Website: home-depot
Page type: billing-address
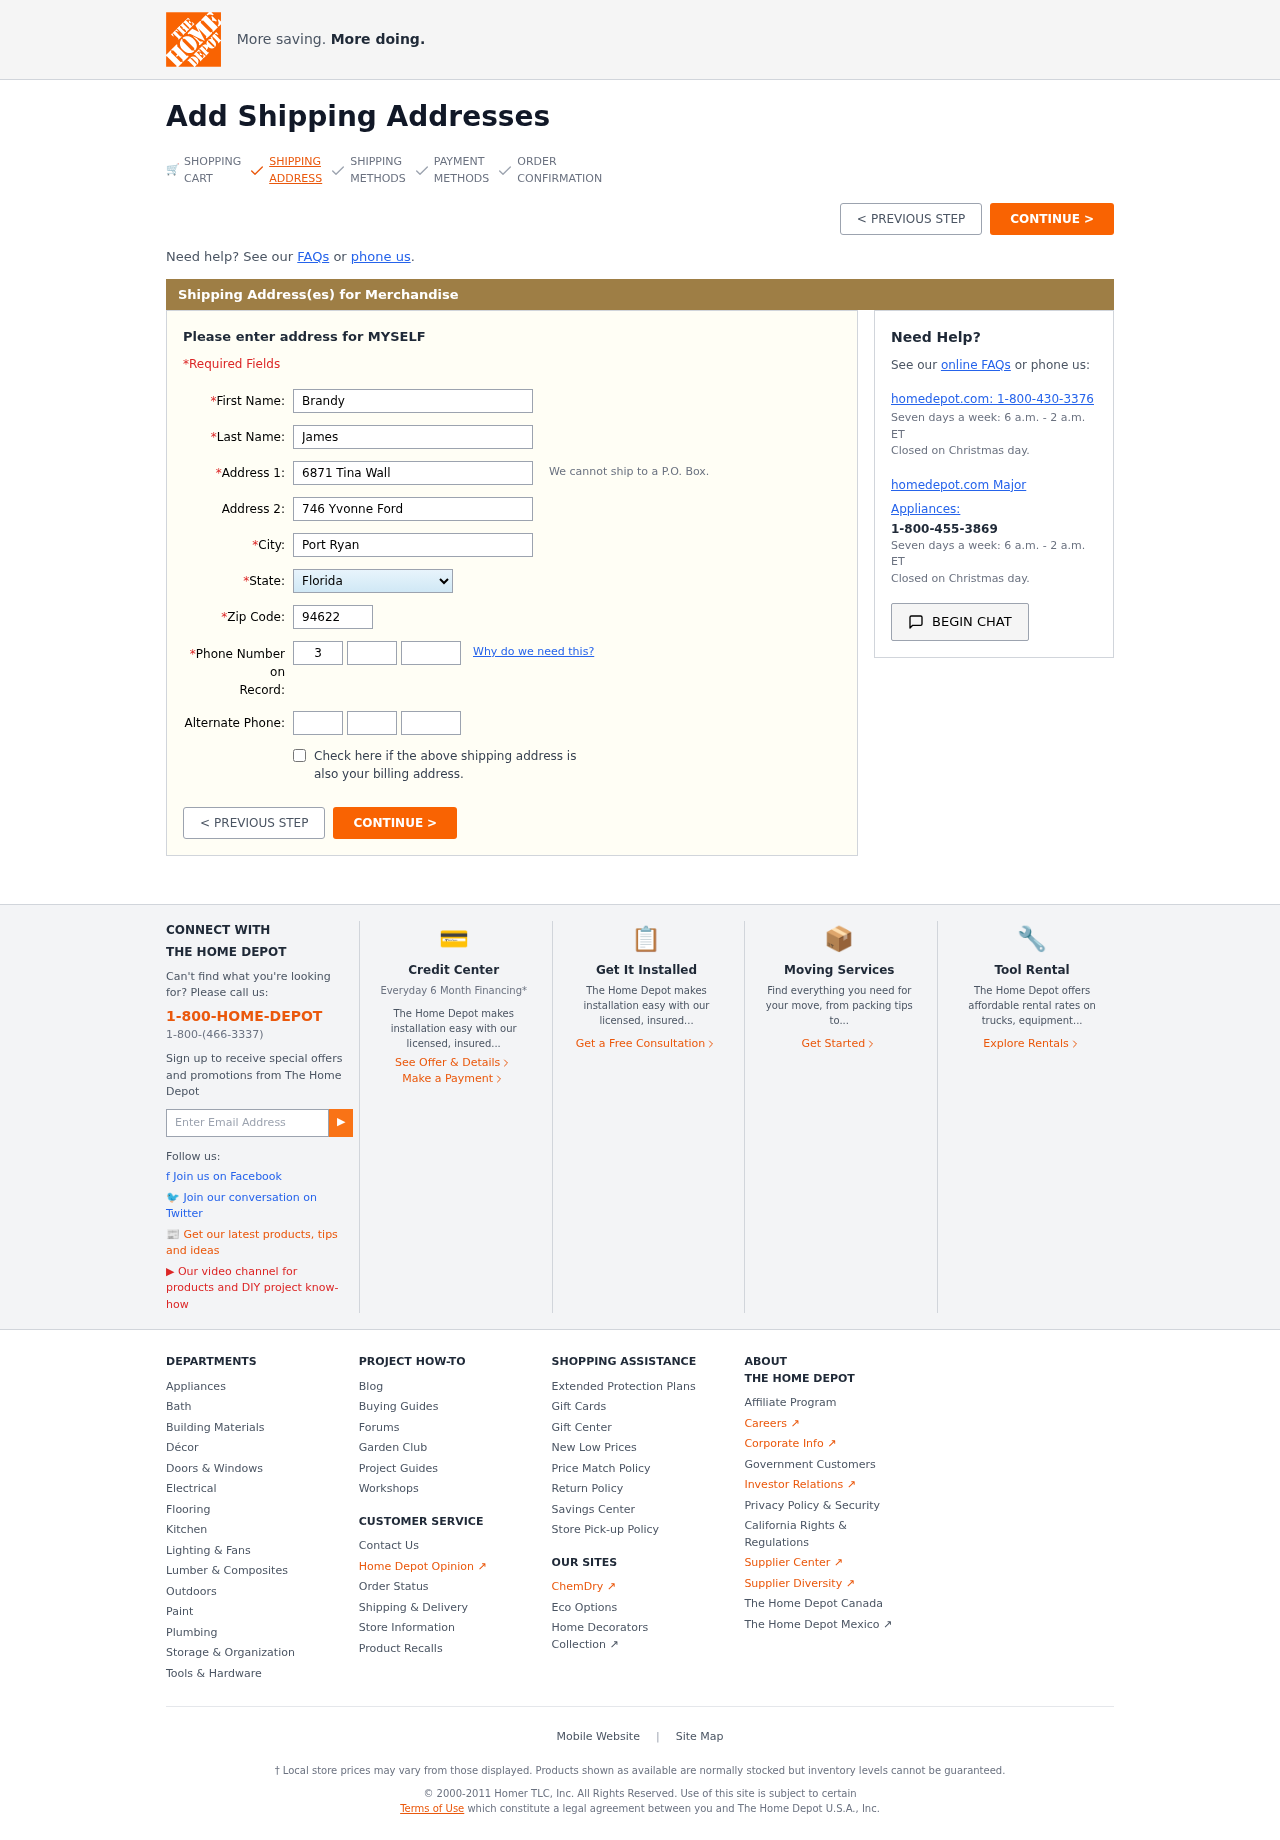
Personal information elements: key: PII_STATE
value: Florida
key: PII_FIRSTNAME
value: Brandy
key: PII_LASTNAME
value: James
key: PII_STREET
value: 6871 Tina Wall
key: PII_STREET2
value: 746 Yvonne Ford
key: PII_CITY
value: Port Ryan
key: PII_POSTCODE
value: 94622
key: PII_PHONE_AREA
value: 300
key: PII_PHONE_PREFIX
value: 501
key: PII_PHONE_LINE
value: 2516